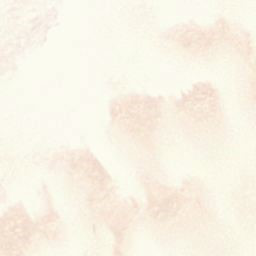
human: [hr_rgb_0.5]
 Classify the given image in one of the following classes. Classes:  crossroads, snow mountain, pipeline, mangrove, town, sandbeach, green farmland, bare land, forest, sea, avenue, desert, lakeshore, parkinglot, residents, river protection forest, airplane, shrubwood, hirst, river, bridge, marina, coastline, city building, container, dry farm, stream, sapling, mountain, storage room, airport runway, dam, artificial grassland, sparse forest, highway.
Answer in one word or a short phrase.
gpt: sandbeach